Interaction volume radius: 5 \u00c5
Interaction volume height: 20 \u00c5
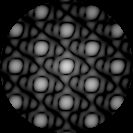
Disorder parameter: 0.01208